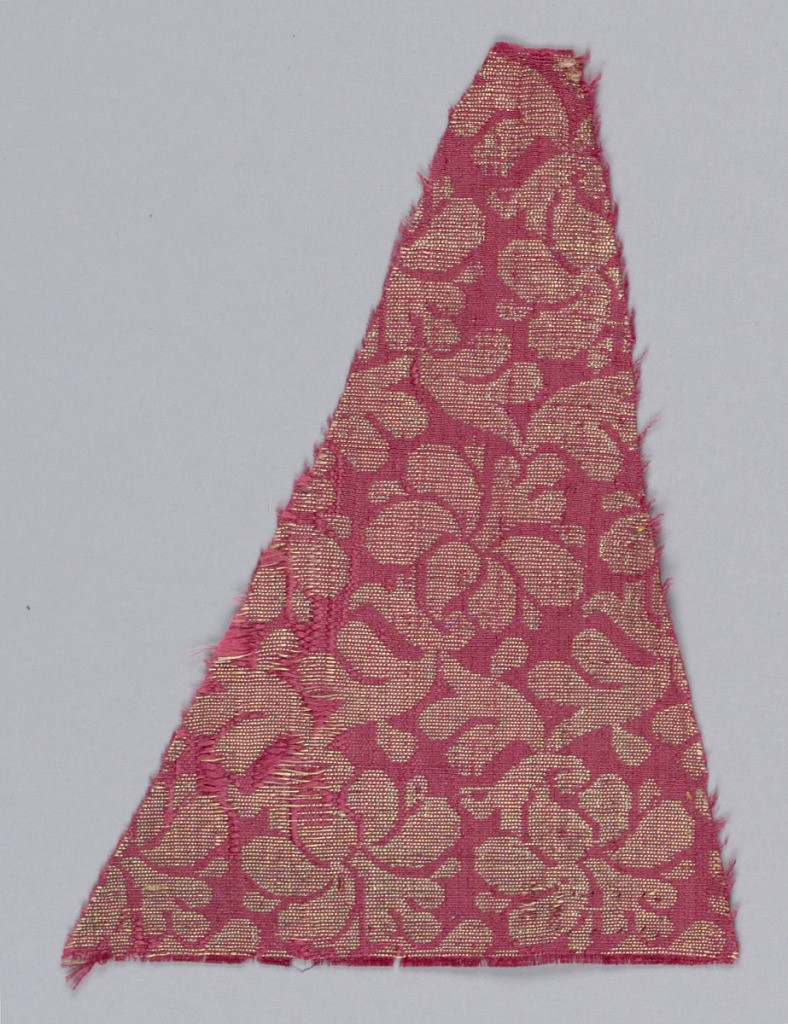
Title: Fragment
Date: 17th century
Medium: silk, metallic Technique: plain weave with supplementary weft
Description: Red ground with design on gold of an open flower and leaf.